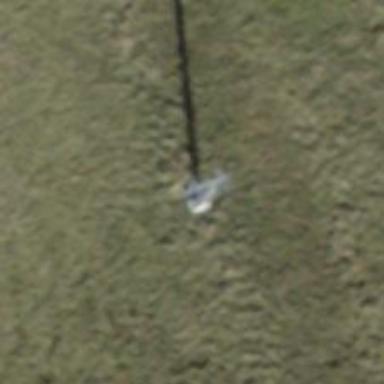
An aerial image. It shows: Pylon used for aerialway.